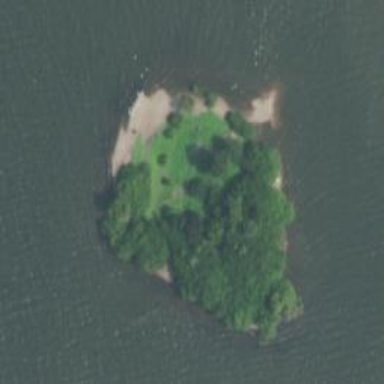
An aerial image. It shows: Islet.